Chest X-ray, PA view. Patient: 5 years old, sex F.
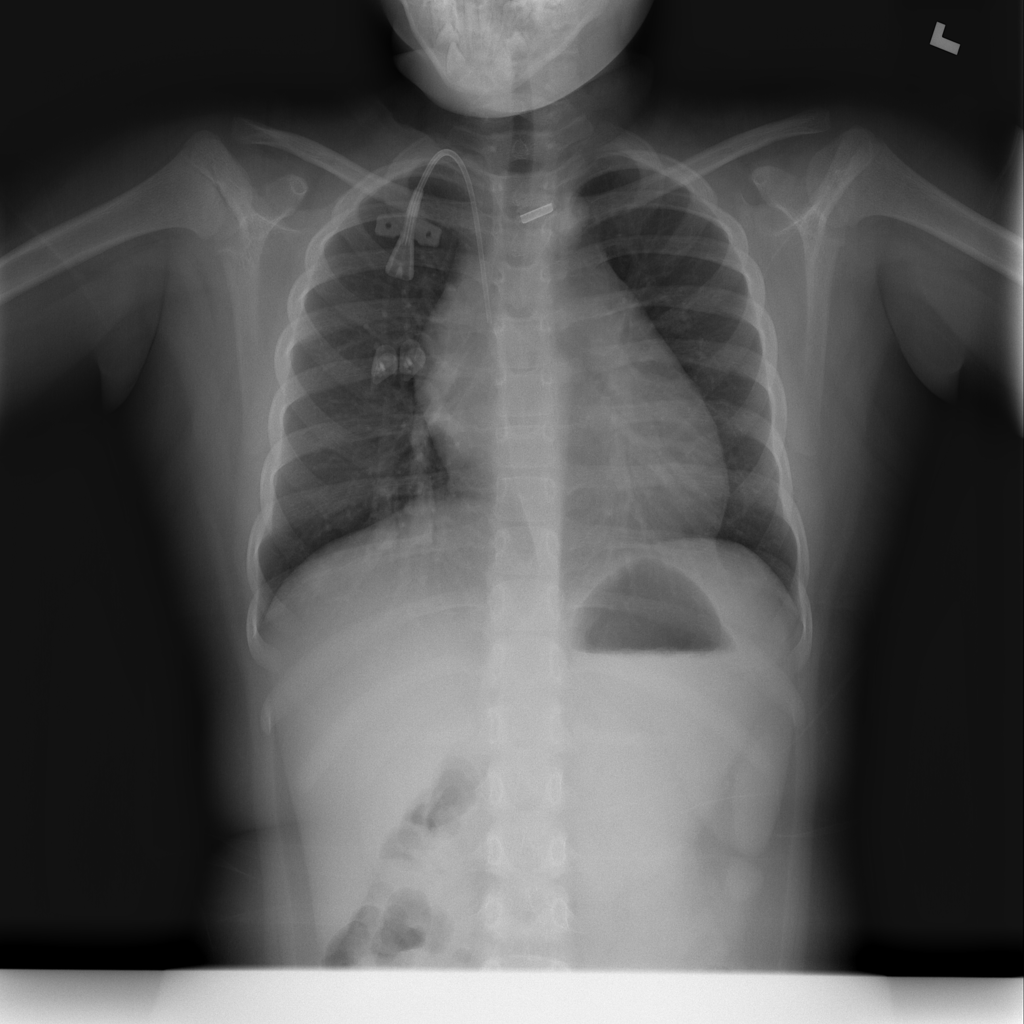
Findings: No Finding